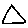
Label: triangle